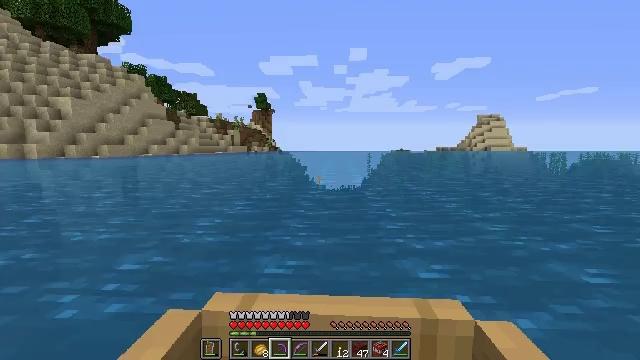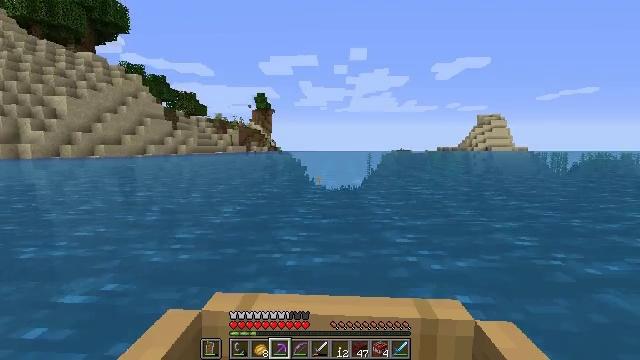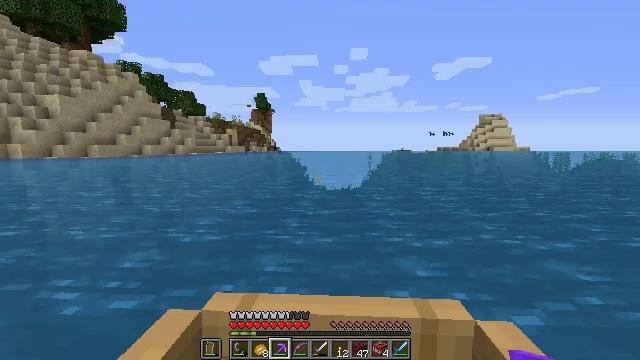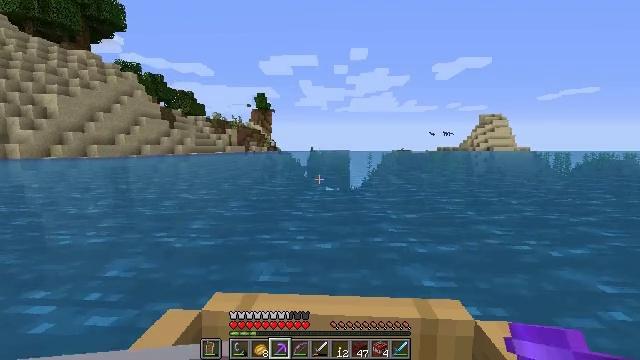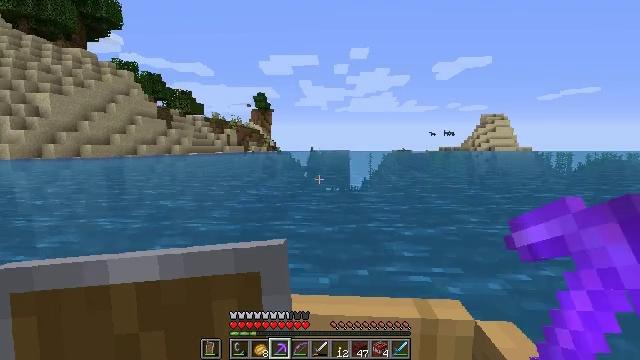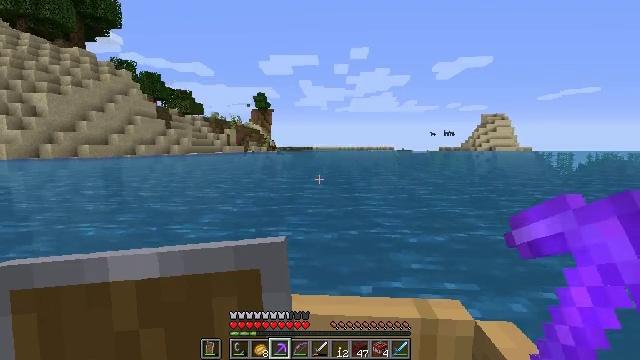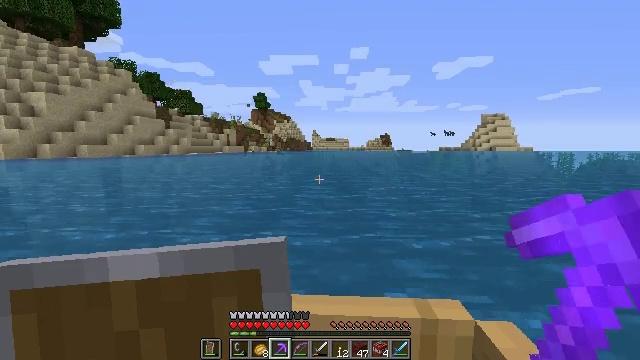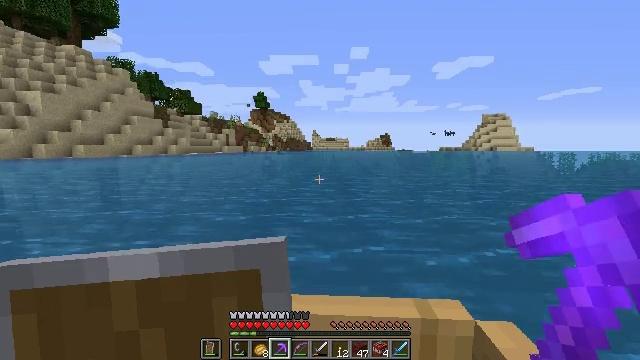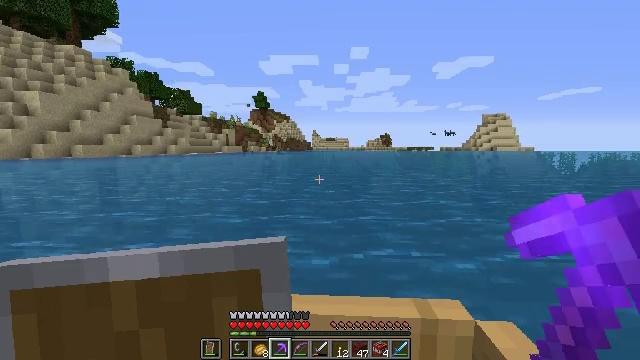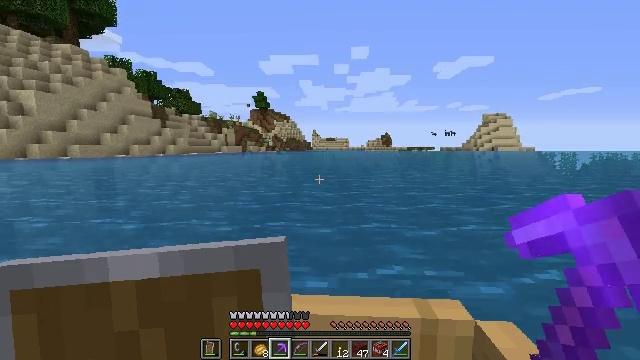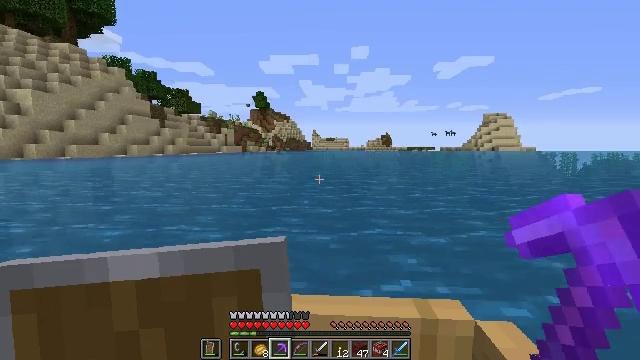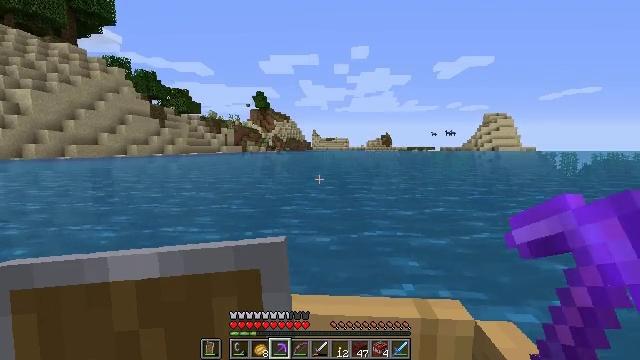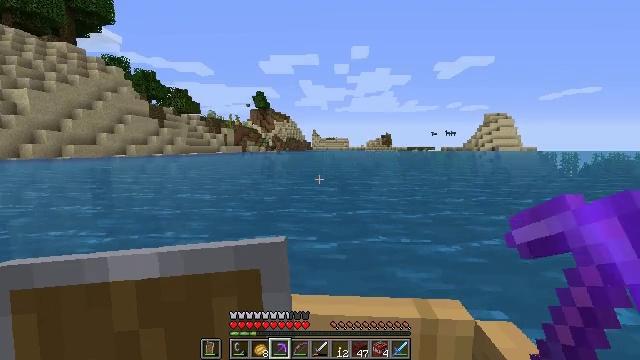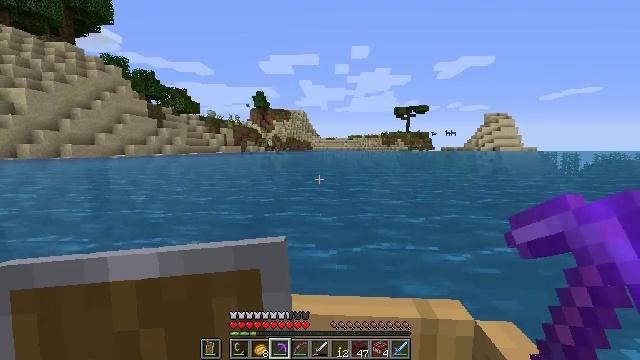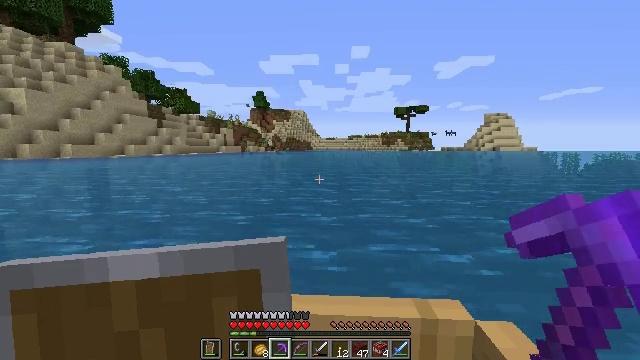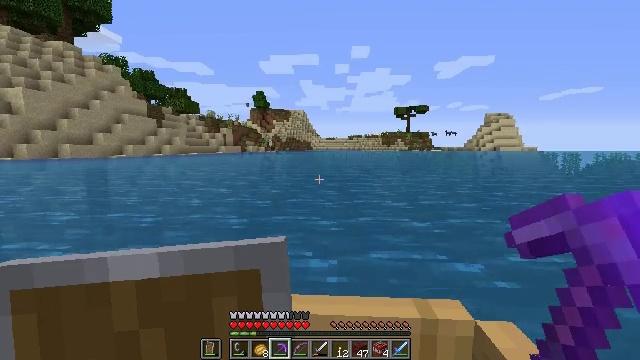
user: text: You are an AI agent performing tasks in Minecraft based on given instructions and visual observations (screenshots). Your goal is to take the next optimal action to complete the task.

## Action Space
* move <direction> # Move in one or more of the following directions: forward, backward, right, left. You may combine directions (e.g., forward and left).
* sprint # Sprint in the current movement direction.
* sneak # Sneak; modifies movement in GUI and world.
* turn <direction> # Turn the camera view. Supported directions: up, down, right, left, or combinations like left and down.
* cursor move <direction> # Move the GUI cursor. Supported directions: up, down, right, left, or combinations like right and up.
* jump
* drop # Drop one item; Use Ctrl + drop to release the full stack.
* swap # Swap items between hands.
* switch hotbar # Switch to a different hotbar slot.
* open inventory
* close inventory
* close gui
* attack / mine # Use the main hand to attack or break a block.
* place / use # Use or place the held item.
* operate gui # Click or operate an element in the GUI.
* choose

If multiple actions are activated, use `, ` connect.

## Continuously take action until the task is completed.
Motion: motion action
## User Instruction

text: Turn ancient debris into netherite scrap using a furnace.
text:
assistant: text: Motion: move forward
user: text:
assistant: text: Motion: move forward
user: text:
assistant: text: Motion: move forward
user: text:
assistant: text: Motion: move forward
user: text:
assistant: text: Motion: move forward
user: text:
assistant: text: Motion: move forward
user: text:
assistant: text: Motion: move forward
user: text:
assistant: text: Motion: move forward
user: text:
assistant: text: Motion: move forward
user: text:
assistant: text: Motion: move forward
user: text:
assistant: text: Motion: move forward
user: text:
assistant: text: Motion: move forward
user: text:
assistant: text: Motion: move forward
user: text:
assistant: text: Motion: move forward
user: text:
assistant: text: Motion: move forward
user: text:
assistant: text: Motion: move forward
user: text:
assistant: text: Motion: move forward
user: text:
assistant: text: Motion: move forward
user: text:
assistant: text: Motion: move forward
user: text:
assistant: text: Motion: move forward
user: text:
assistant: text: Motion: move forward
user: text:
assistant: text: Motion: move forward
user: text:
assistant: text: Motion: move forward
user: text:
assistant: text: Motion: move forward
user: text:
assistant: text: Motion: move forward
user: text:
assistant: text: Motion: move forward
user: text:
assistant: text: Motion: move forward
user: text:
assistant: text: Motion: move forward
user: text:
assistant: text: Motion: move forward
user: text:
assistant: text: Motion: move forward